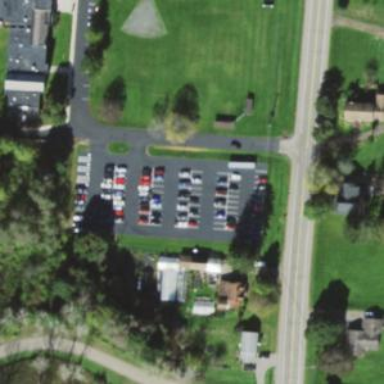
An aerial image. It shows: Parking area.